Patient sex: M
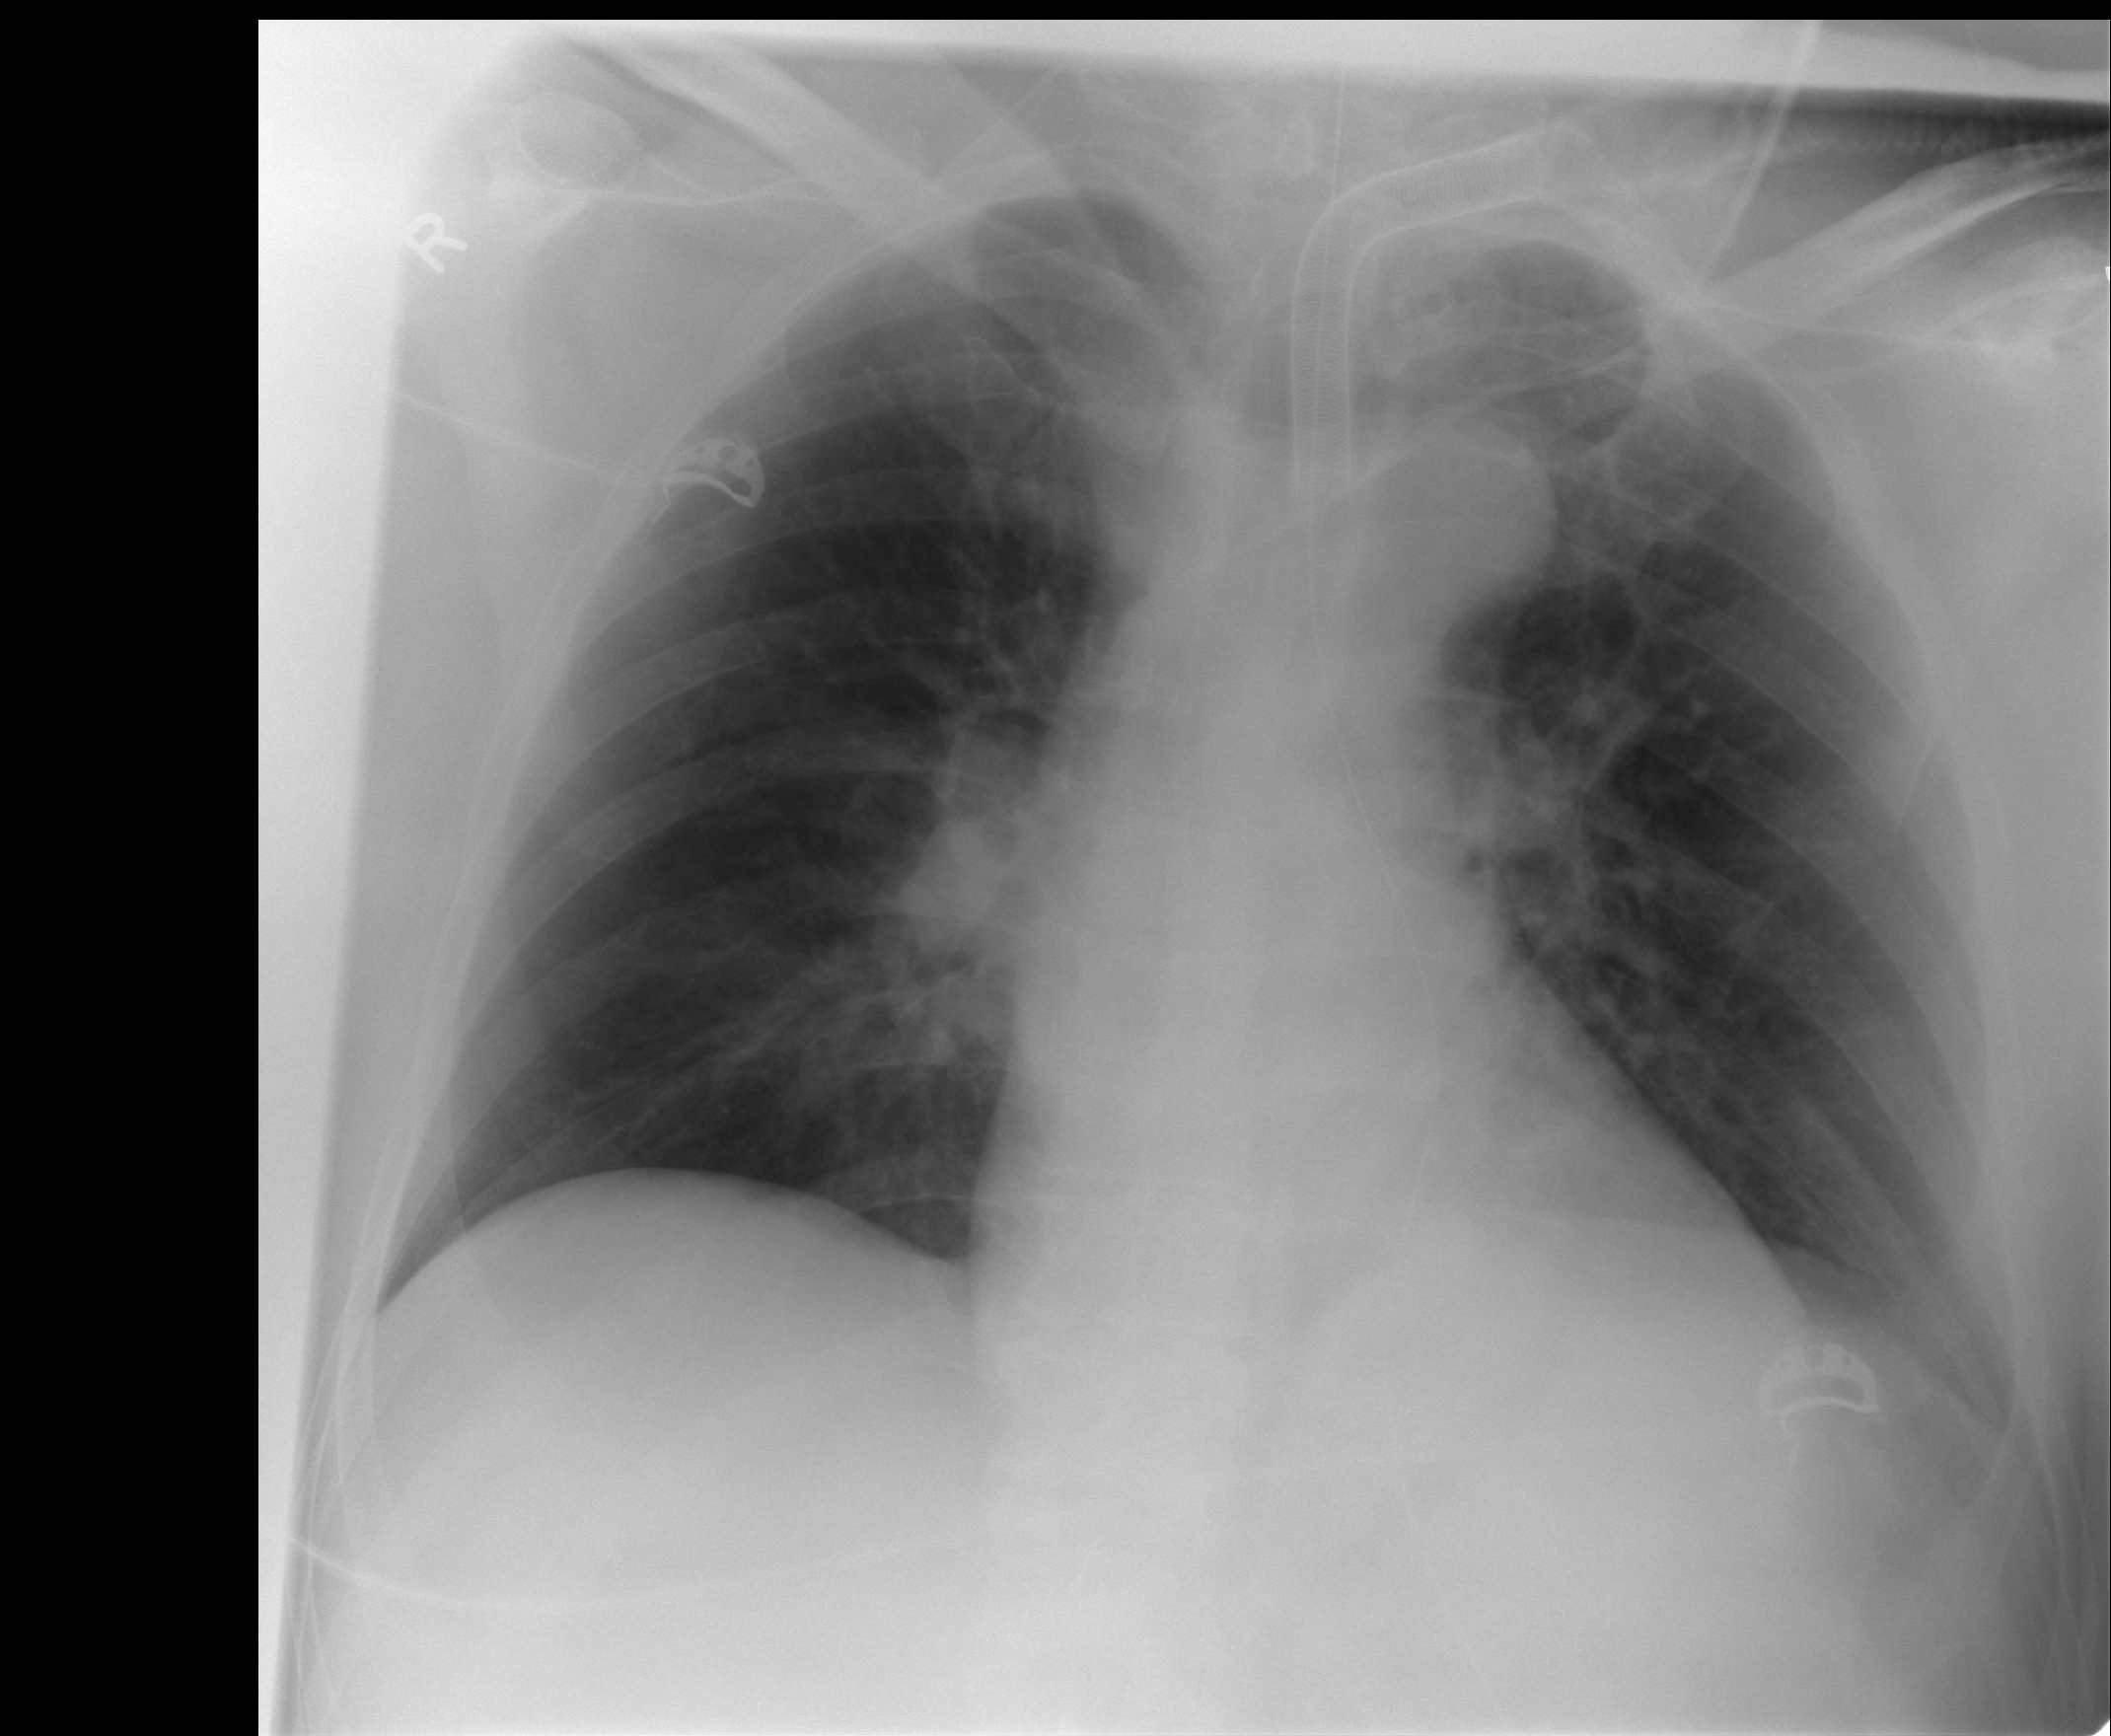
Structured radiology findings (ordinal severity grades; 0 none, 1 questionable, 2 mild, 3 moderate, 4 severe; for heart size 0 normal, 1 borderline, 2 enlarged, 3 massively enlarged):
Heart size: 0
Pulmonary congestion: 1
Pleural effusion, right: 0
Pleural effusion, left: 2
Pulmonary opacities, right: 0
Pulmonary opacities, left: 0
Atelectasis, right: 0
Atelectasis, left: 0